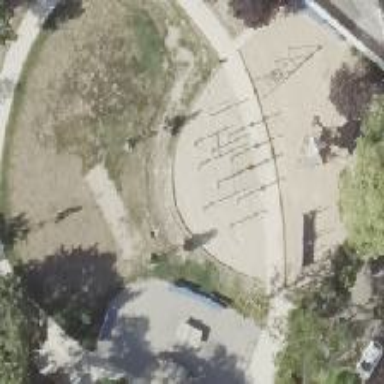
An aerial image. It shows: Playground featuring climbing frame.